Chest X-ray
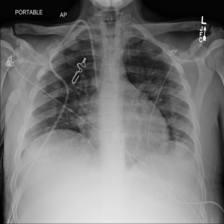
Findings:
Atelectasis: negative
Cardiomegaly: negative
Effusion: negative
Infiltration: positive
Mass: negative
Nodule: positive
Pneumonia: negative
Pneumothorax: negative
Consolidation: negative
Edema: negative
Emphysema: negative
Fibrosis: negative
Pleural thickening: negative
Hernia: negative